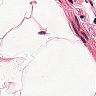
Metastatic tissue present: no